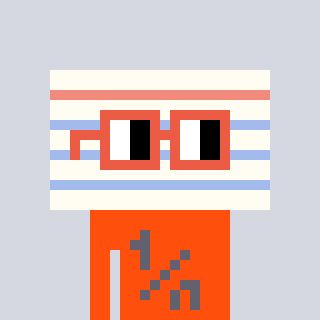
a pixel art character with square orange glasses, a empty notebook page-shaped head and a orange-colored body on a cool background